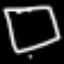
Label: square